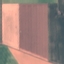
Label: AnnualCrop